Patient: sex F, age 61
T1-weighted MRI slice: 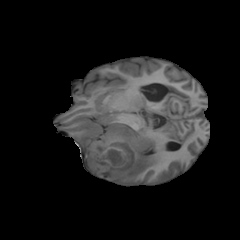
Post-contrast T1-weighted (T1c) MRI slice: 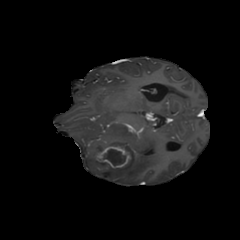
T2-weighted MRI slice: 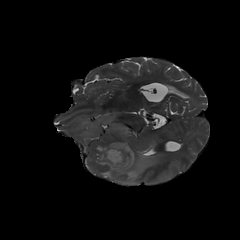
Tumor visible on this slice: yes
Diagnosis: Glioblastoma, IDH-wildtype
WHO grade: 4